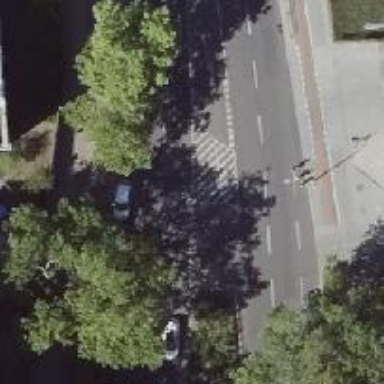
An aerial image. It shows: Secondary road with asphalt surface. There are sidewalks on both sides and cycle track.